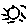
Label: sun